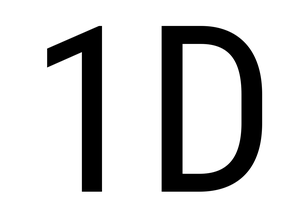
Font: Roboto_Condensed_Regular